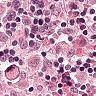
Metastatic tissue present: no